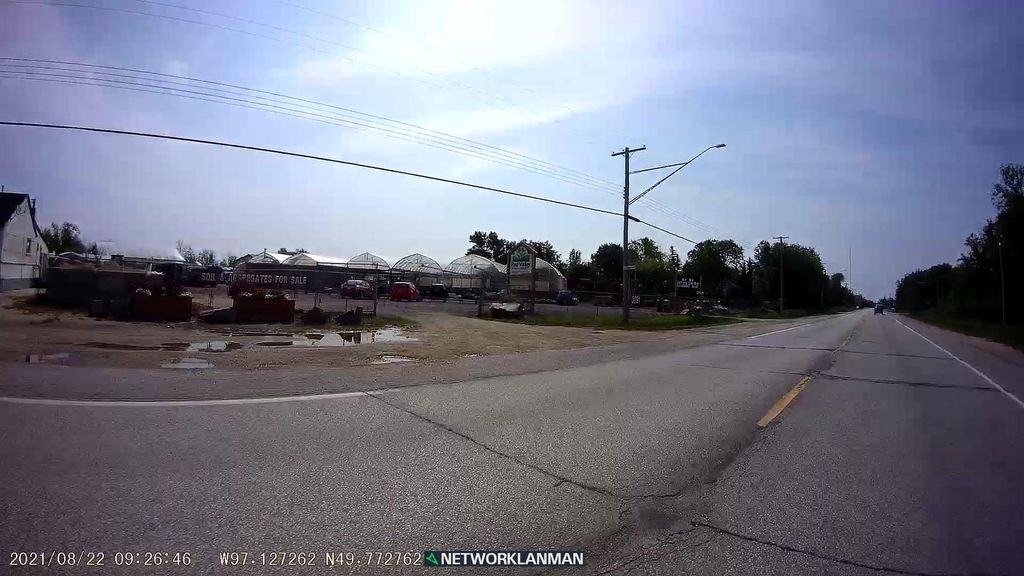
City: winnipeg